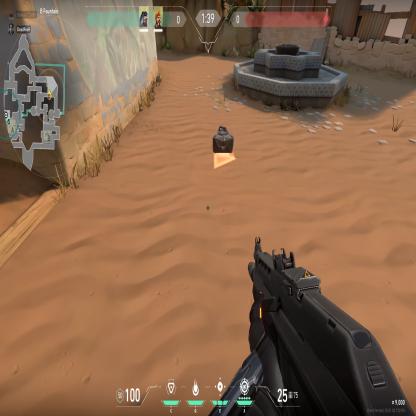
Label: dropped spike